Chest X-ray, PA view. Patient: 18 years old, sex F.
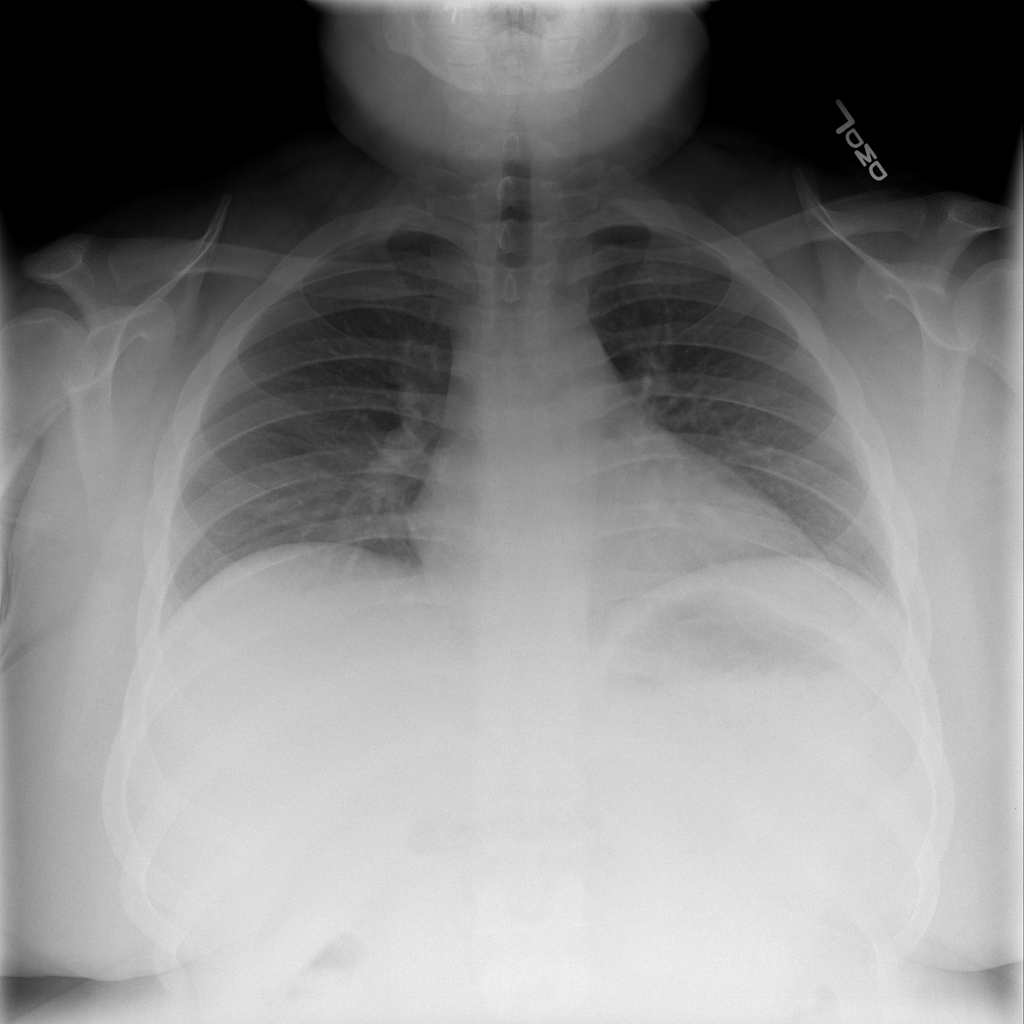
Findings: No Finding